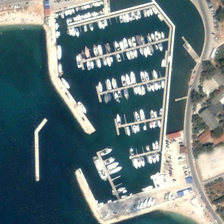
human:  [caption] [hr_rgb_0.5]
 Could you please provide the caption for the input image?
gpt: it is a blue sea, white ships, gray buildings and green plants .

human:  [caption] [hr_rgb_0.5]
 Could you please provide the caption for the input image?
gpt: many boats are in a port near a wharf .

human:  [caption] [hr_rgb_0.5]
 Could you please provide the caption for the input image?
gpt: many boats are in a port near a wharf .

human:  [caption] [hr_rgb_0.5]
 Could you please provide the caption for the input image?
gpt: this is a sea, many ships, buildings and plants .

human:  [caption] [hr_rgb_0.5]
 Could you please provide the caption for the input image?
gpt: this is a sea, many ships, buildings and plants .